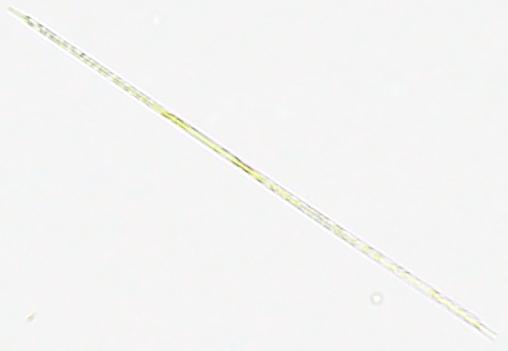
Label: Lioloma